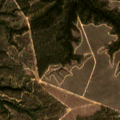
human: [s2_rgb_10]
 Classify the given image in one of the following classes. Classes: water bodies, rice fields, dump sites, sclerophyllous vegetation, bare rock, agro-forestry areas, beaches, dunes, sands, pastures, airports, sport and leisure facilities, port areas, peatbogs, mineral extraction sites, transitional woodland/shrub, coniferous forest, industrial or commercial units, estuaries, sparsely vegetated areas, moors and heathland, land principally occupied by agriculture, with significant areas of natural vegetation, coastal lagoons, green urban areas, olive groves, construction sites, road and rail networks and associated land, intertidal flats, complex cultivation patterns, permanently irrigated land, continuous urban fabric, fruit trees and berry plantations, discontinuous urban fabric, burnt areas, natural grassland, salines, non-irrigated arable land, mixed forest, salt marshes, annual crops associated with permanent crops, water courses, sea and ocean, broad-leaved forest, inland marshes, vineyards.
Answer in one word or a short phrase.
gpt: broad-leaved forest, transitional woodland/shrub